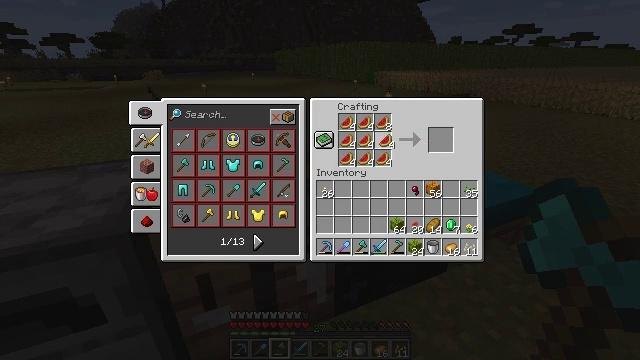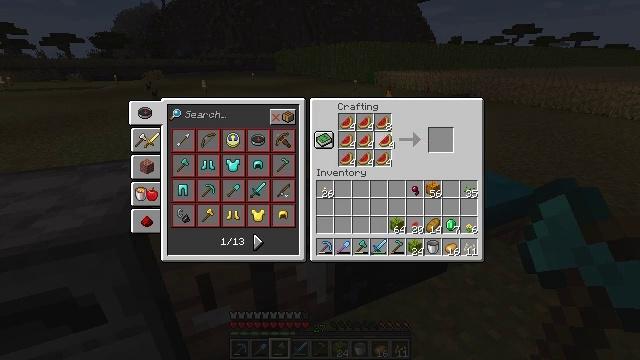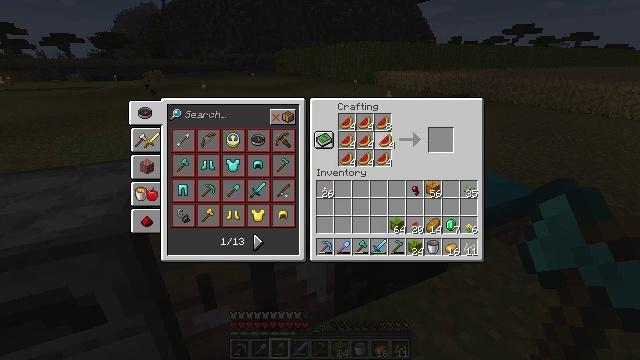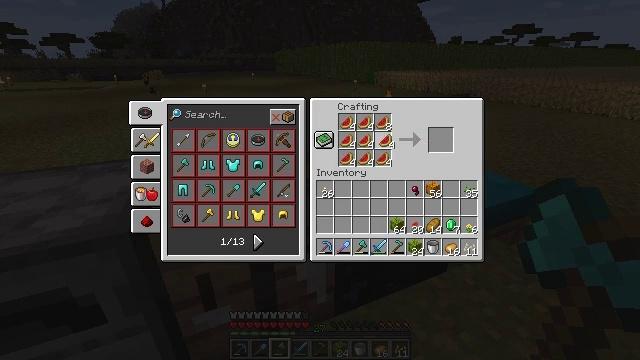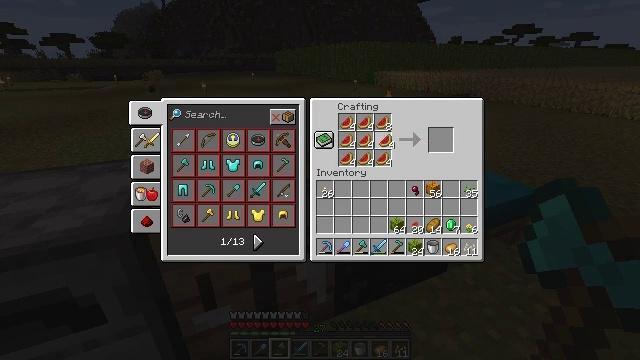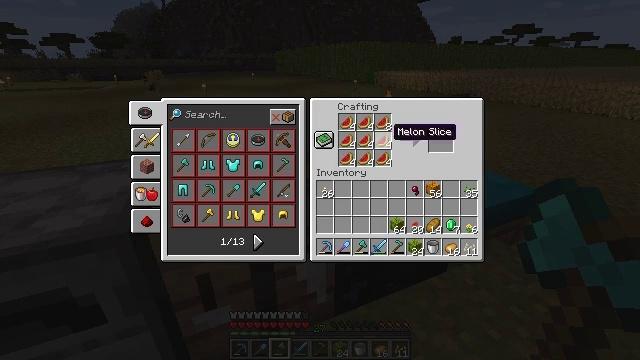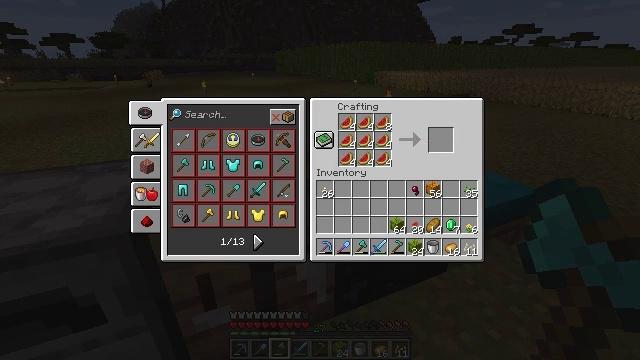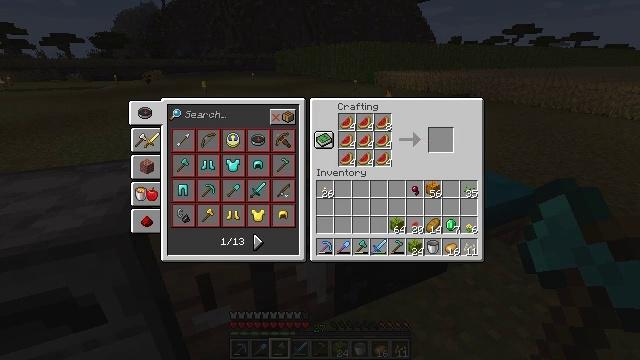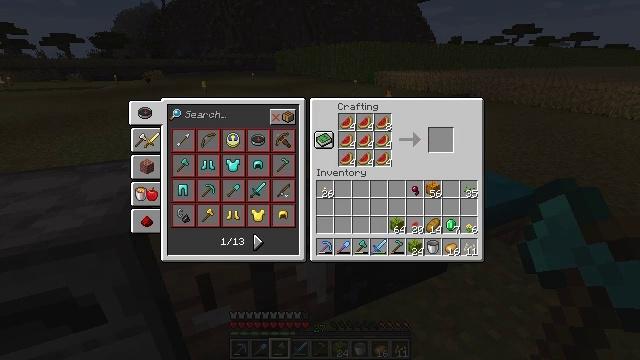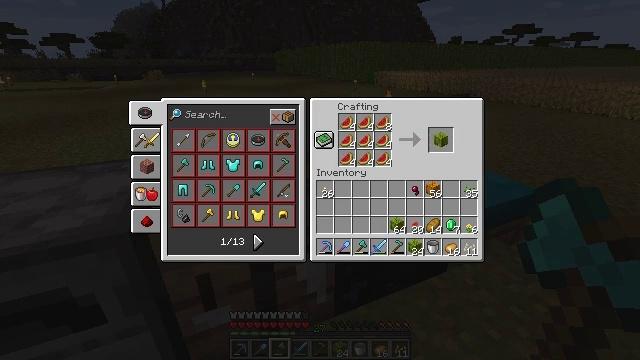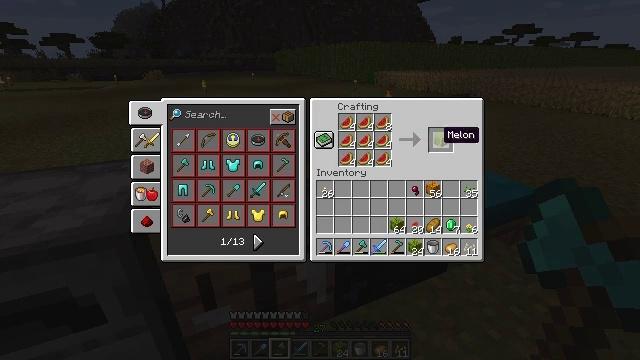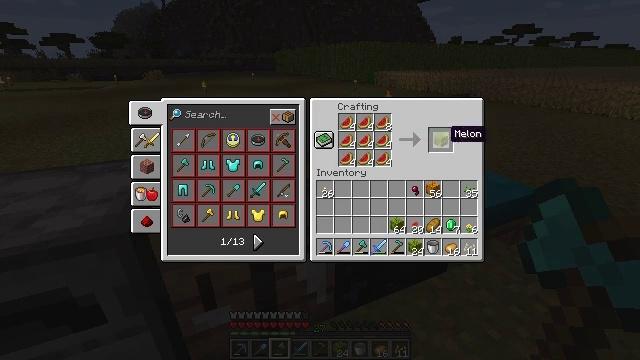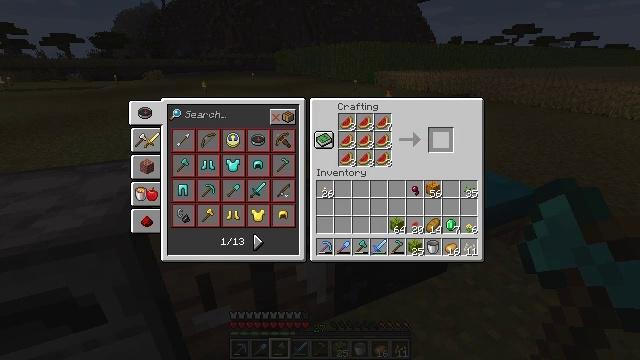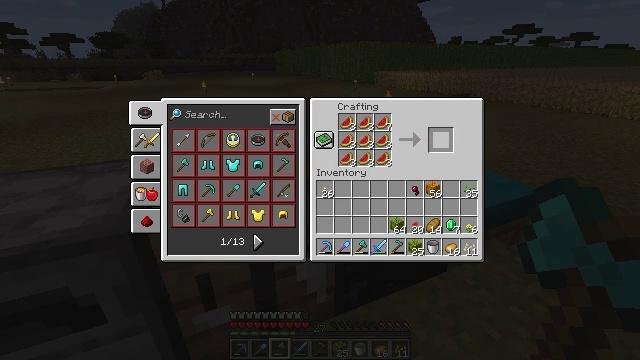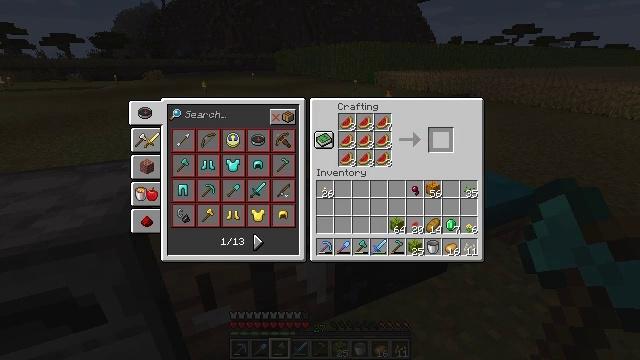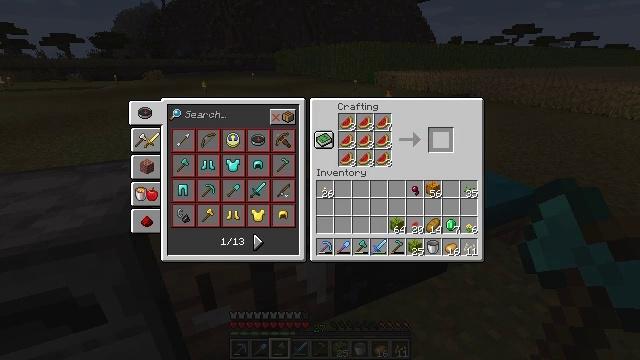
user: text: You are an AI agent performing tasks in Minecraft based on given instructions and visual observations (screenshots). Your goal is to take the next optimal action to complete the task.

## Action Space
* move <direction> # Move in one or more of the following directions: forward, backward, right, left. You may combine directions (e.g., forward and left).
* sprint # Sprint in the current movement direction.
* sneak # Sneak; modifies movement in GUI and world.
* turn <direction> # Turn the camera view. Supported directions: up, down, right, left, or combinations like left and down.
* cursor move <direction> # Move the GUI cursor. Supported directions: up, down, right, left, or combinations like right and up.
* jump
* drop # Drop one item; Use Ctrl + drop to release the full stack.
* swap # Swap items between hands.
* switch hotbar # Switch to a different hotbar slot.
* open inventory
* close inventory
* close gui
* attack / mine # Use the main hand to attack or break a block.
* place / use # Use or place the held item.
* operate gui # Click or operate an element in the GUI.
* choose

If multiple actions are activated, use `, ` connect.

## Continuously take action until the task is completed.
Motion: motion action
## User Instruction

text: Create a melon using the crafting table.
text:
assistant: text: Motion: operate gui
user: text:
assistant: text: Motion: operate gui
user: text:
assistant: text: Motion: operate gui
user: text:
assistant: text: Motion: operate gui
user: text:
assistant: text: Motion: no_op
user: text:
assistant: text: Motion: cursor move right
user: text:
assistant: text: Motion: cursor move right
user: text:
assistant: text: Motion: sneak, cursor move right
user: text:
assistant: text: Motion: sneak
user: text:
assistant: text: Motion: sneak
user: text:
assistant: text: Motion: sneak, cursor move right
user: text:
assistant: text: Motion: sneak, operate gui
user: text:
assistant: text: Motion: sneak, operate gui
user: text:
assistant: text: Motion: sneak, operate gui
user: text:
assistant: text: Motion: sneak, operate gui
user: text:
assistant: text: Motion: sneak
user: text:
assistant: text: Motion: sneak